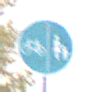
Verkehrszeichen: GetrennterRadUndGehwegRadwegLinks
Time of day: Midday
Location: Outdoor (Suburban)
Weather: Overcast
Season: NotSpecified
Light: Natural